Interaction volume radius: 10 \u00c5
Interaction volume height: 25 \u00c5
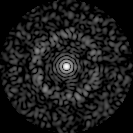
Disorder parameter: 0.8384